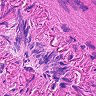
Metastatic tissue present: no